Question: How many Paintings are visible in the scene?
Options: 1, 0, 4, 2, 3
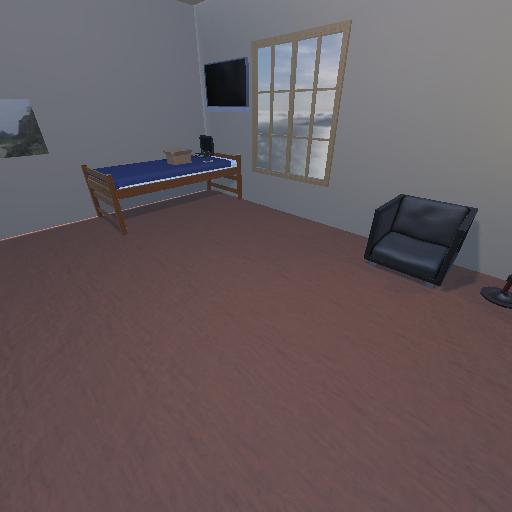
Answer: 1